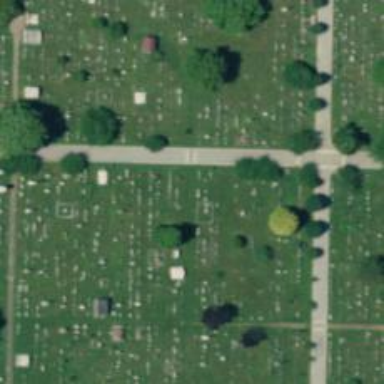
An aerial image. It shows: Tomb in historic cemetery.